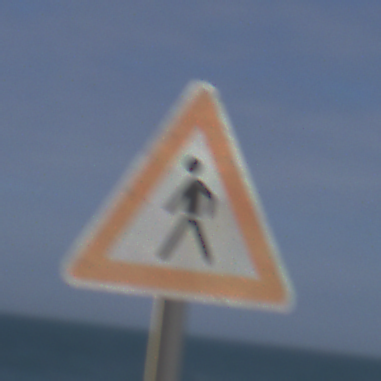
Verkehrszeichen: FussgaengerRechts
Umgebung: Outdoor, Nature
Tageszeit: Midday
Wetter: PartlyCloudy
Licht: Natural
Jahreszeit: NotSpecified
Kontrast: MediumContrast